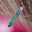
Label: 1